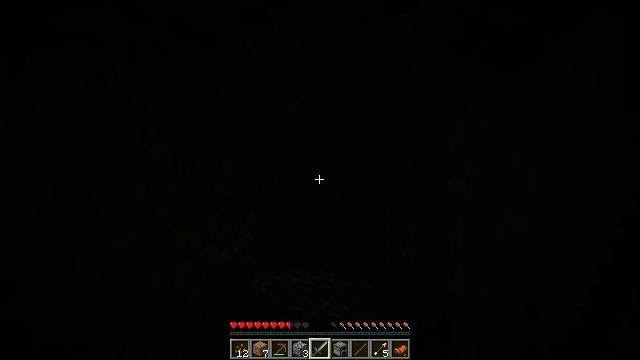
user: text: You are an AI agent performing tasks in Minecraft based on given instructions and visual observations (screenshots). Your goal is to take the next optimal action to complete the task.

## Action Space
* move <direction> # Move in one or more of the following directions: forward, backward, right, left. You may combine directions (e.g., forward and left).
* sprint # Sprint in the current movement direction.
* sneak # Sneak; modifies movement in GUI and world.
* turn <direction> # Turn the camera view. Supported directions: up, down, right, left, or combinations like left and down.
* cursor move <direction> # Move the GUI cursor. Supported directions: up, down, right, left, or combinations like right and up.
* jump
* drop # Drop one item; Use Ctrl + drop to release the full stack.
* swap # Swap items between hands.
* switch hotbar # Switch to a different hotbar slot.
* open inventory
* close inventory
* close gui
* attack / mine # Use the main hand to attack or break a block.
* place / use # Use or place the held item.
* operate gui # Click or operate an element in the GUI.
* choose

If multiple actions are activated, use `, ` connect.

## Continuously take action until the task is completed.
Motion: motion action
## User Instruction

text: Gather vines from trees or structures.
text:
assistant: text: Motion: no_op
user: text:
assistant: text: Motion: no_op
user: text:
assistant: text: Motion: no_op
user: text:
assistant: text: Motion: no_op
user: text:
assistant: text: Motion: no_op
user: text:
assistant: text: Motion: no_op
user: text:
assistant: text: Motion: no_op
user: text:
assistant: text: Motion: no_op
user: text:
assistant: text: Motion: no_op
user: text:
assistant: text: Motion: no_op
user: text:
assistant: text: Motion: no_op
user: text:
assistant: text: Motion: no_op
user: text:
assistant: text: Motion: no_op
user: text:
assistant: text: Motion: no_op
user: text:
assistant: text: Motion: no_op
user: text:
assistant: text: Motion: no_op
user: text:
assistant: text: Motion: no_op
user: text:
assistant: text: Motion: no_op
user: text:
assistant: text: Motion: no_op
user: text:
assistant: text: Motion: no_op
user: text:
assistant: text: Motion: no_op
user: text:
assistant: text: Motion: no_op
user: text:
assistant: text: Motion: no_op
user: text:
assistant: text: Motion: no_op
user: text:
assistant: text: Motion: no_op
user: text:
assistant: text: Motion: no_op
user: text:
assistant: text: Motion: no_op
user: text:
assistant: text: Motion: no_op
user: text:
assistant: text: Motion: no_op
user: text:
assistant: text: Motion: no_op